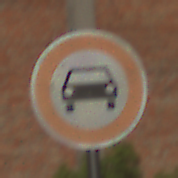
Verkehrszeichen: VerbotKraftwagen
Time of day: MorningAfternoon
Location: Outdoor (Suburban)
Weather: PartlyCloudy
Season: NotSpecified
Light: Natural